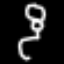
Label: angel